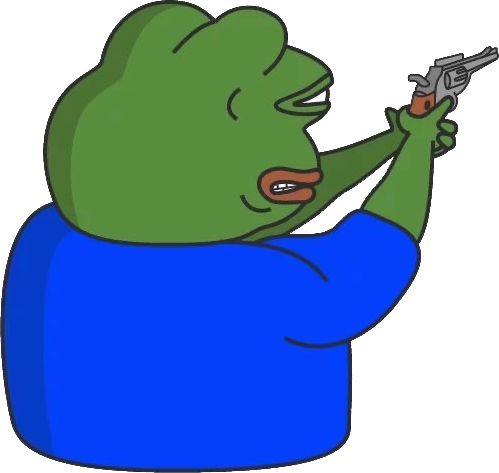
Label: 5_Pepe